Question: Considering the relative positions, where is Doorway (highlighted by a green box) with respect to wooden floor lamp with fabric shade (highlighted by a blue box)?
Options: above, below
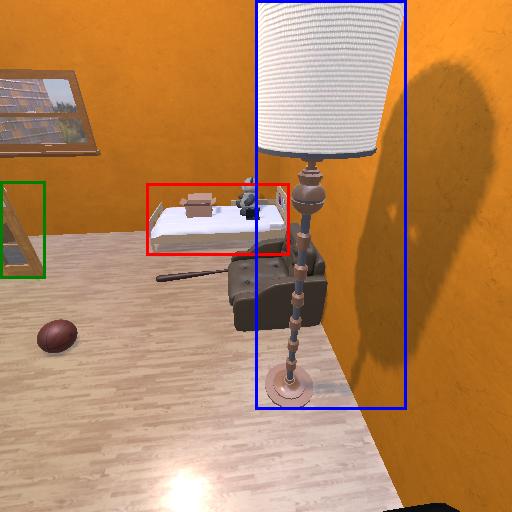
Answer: above